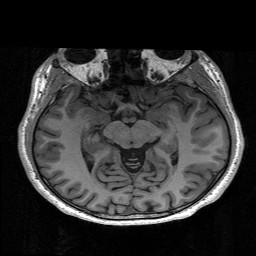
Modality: T1w
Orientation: coronal